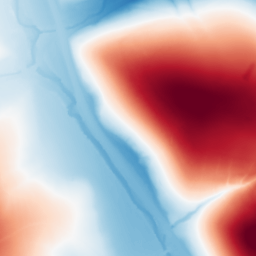
Category: trend_removal
Decomposition family: polynomial_high
Decomposition parameters: degree: 4
Upsampling method: bilinear
Upsampling parameters: scale: 8
Upsampling scale: 8